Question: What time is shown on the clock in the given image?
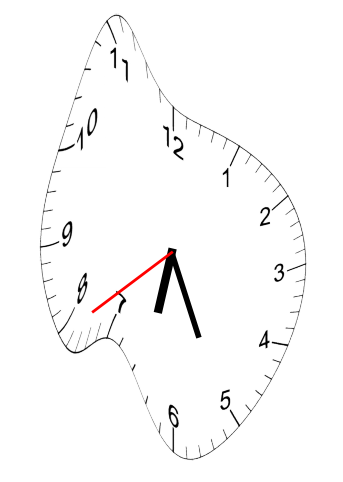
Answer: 06:25:39